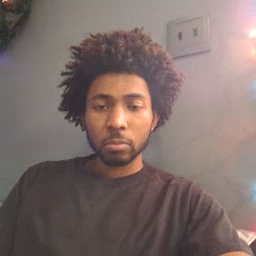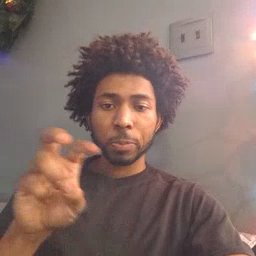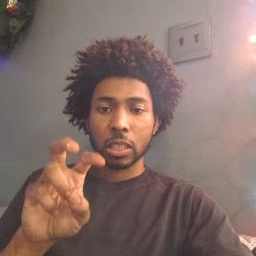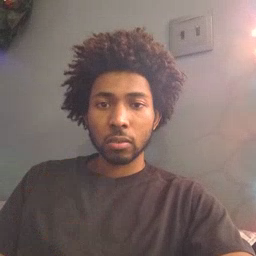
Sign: pizza